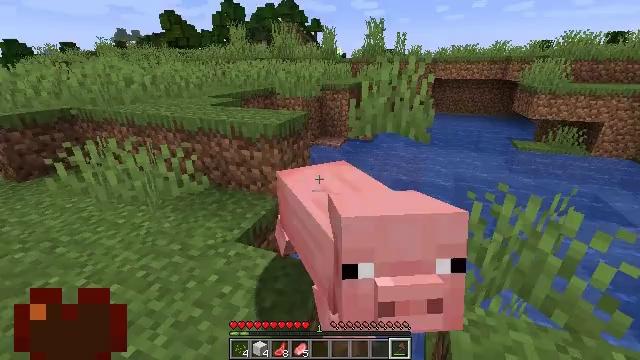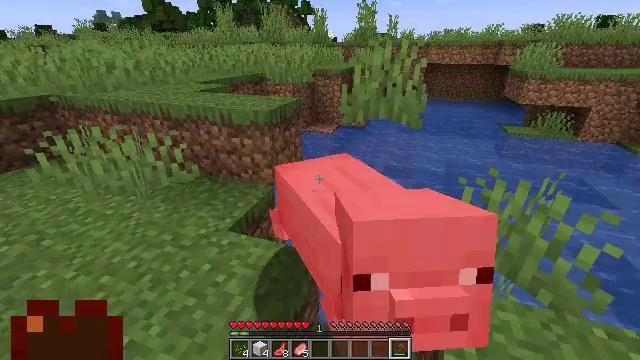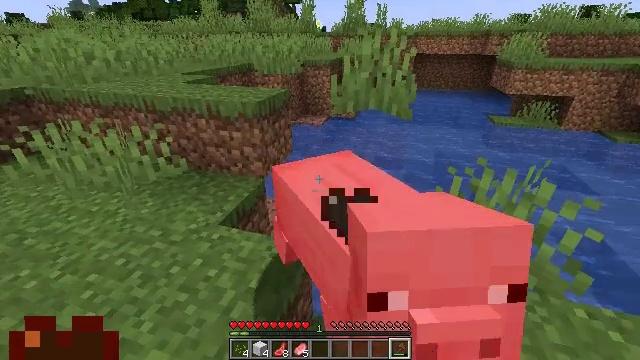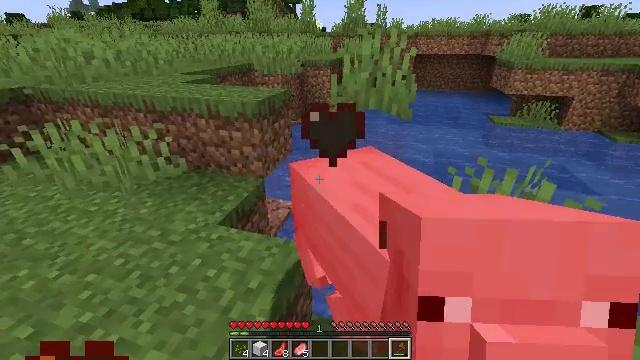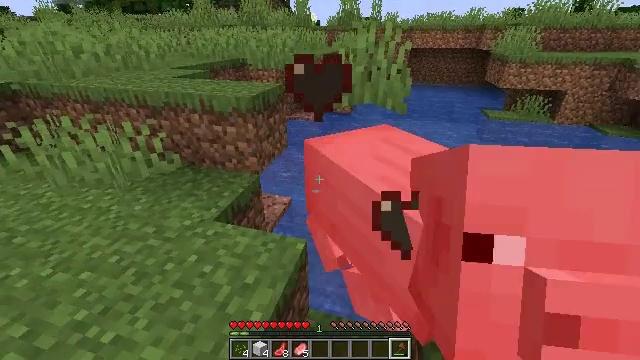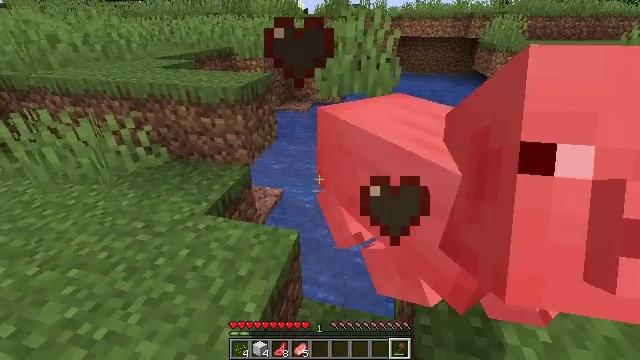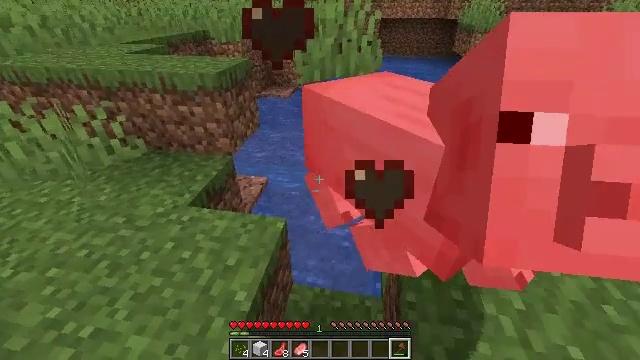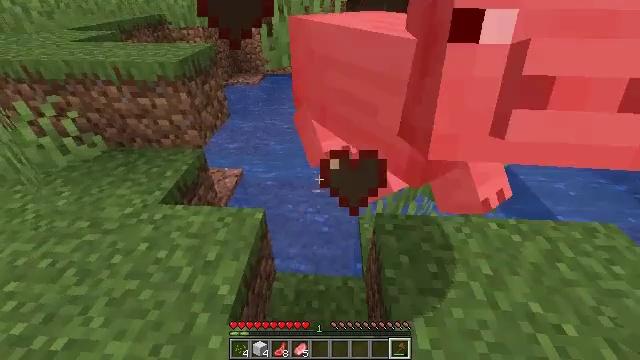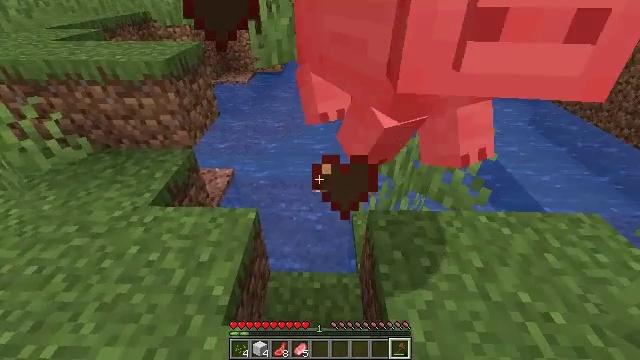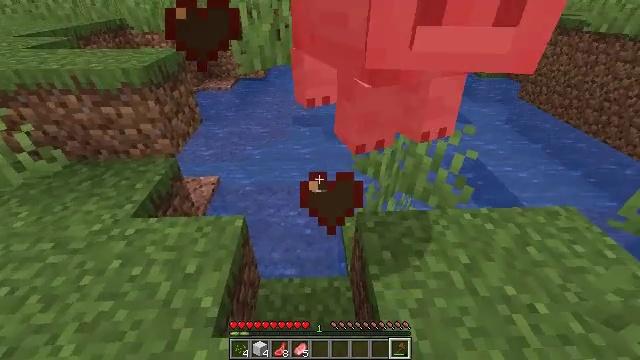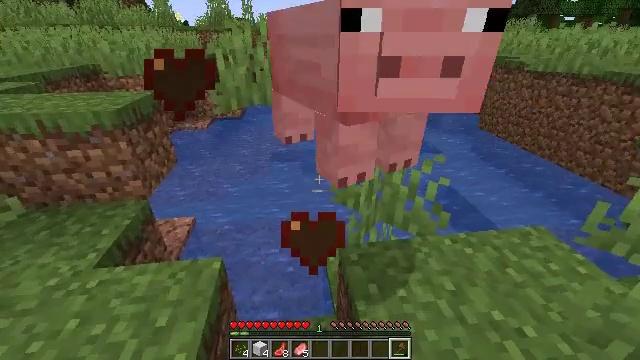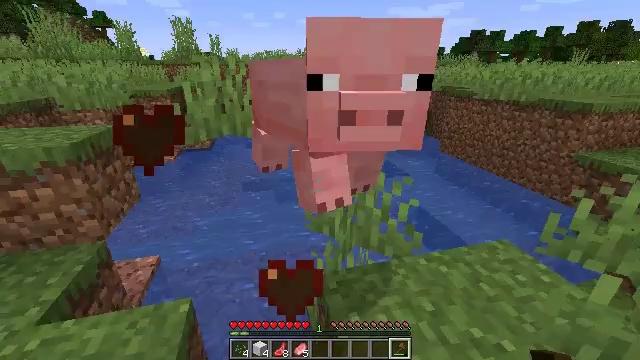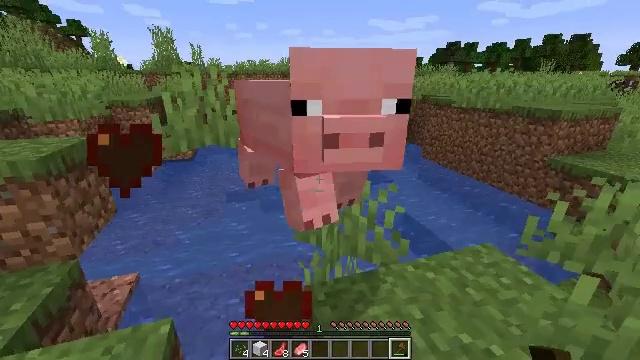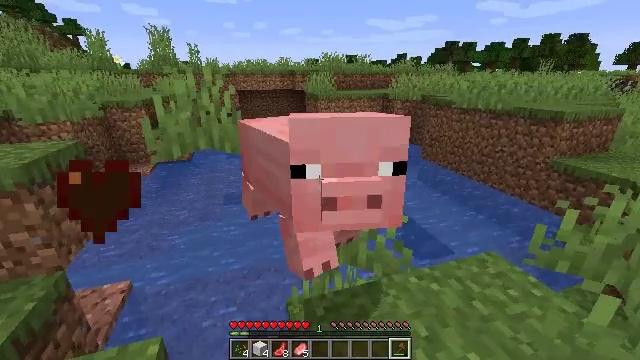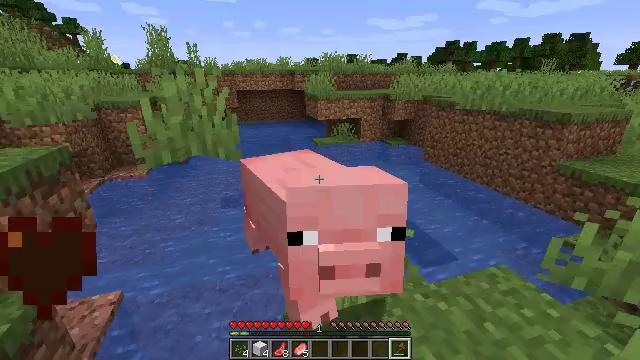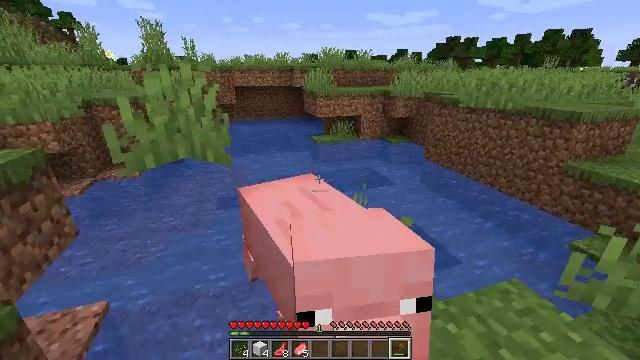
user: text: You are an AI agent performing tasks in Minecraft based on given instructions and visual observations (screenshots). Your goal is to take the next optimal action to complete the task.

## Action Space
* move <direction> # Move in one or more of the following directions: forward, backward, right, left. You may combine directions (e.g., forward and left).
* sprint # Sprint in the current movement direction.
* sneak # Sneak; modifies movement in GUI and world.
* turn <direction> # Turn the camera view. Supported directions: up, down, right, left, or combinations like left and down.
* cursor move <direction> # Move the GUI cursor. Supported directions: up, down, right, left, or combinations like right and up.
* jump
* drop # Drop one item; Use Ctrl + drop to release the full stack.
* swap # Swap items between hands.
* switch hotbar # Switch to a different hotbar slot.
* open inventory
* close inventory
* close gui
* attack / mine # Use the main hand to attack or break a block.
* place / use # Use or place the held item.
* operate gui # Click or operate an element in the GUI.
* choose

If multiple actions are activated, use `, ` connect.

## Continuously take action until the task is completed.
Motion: motion action
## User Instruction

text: Kill the pig.
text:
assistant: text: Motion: turn right and down
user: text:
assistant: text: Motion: turn right and down
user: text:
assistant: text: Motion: no_op
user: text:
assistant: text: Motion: turn right and down
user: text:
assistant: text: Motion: turn right and down
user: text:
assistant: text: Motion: turn right and down
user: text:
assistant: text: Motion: turn right and down
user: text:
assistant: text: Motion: turn right
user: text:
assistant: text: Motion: turn right
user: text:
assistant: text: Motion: turn right and up
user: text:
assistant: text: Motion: turn right and up
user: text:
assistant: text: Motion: move forward, turn right and up
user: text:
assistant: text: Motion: move forward, attack / mine
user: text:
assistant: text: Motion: move forward, attack / mine
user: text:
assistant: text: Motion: move forward, attack / mine
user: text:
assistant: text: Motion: turn down
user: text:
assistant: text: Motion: turn right and down
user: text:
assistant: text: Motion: no_op